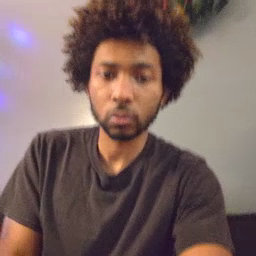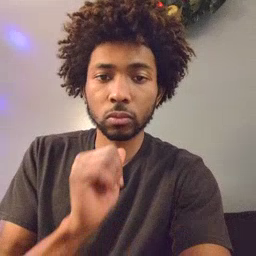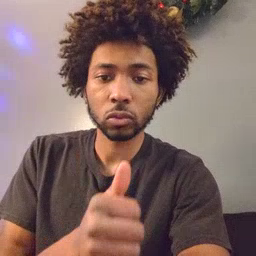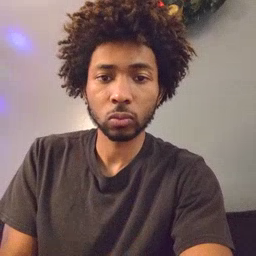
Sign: not